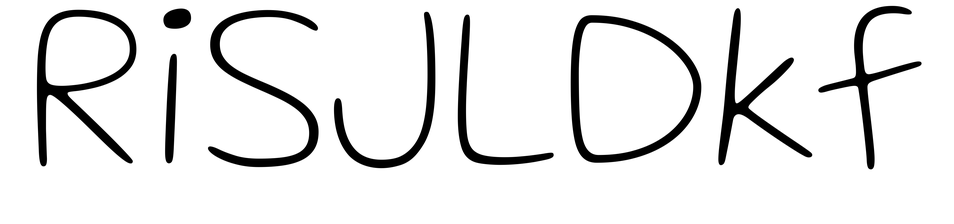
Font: Gluten_Thin